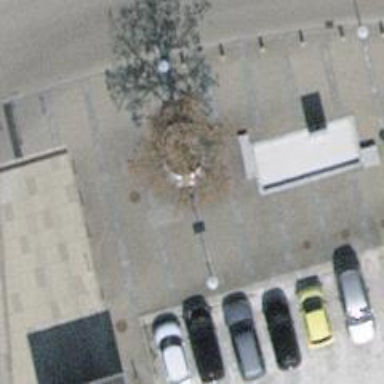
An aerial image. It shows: Bench.